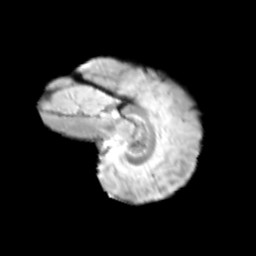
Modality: T2w
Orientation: sagittal
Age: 12
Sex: female
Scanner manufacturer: siemens
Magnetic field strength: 3 T
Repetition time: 3.8 s
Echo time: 0.07 s